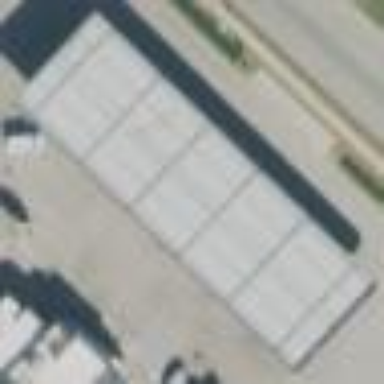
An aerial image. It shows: Fuel station building.